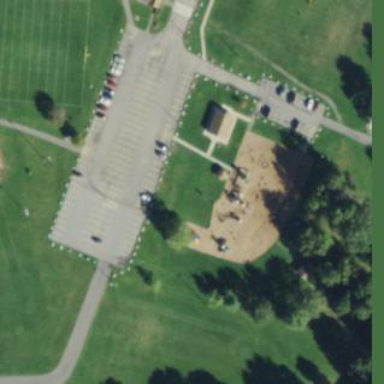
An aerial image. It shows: Playground with slide and swing.